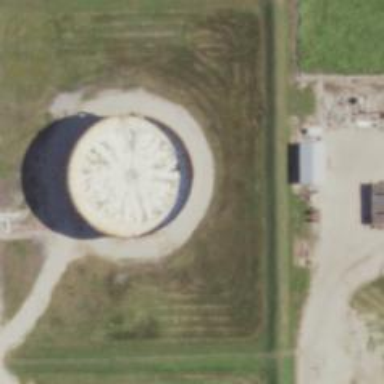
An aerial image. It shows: Storage tank created as man-made structure.